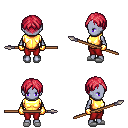
a pixel art fantasy rpg character, female body template, dark elf, purple skin, gold chest armor, red pants, ruby red parted hairstyle, gold gloves, white slippers, spear, four views (front, back, left, right), 2x2 character sprite sheet, small pixel art, hard edges, no anti-aliasing